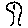
Label: tree